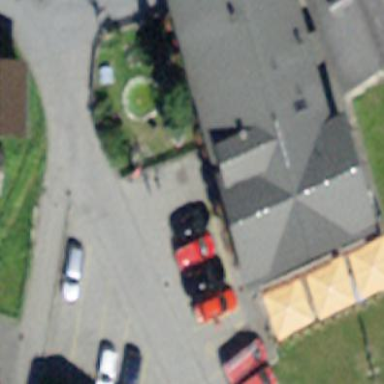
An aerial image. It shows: Hotel building.